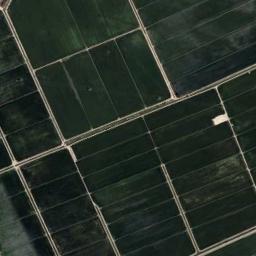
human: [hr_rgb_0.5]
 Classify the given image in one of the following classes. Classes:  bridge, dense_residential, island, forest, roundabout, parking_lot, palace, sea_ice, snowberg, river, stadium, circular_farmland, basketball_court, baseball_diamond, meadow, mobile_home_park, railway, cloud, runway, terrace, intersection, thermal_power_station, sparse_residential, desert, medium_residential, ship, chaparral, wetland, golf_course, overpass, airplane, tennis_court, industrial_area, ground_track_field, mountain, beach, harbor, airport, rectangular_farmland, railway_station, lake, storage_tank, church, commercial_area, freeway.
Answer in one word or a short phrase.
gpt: rectangular_farmland